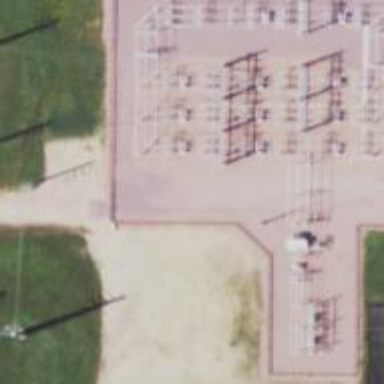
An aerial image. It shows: Switch for power supply.